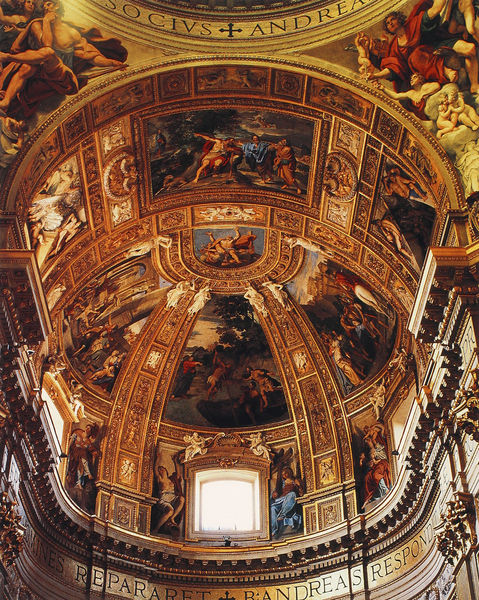
Titel: Fresken in Sant’Andrea della Valle
Künstler: Domenichino
Standort: Rom, S. Andrea della Valle (EU - I - Latium)
Schlagwörter: gemälde, braun, fenster, rahmen, kirche, gold, schön, schrift, bilder, rundbogen, kuppel, nische, dom, text, rom, kassetten, deckengemälde, michelangelo, umschrift, kupel, raffael, bagemälde